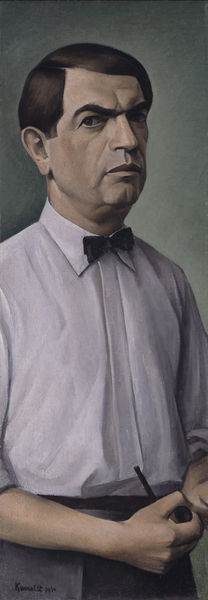
Titel: Selbstbildnis
Künstler: Alexander Kanoldt
Standort: Karlsruhe
Institution: Staatliche Kunsthalle Karlsruhe
Schlagwörter: hands, white, black, collar, face, green, grey, hair, nose, portrait, brown, hand, sad, smoke, man, eyes, male, brow, chin, mouth, mann, schwarz, arms, clothes, vertical, lips, part, ernst, trousers, shirt, bow, angry, klein, eyebrow, bowtie, ohr, weiß, serious, lila, kragen, hemd, pipe, gürtel, portret, horst, grumpy, rip, white shirt, fliege, scowling, augenbrauen, scheitel, butt chin, brown hear, streng, pfeife, zugeknöpft, unterarm, gepflegt, bürzel, russel, verticality, grouch, swowl